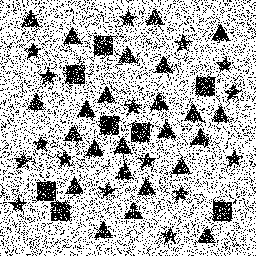
Squares: 8
Triangles: 24
Stars: 16
Total shapes: 48